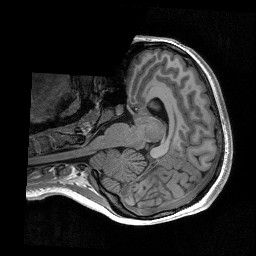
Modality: T1w
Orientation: axial
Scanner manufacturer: siemens
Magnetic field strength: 3 T
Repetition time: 2.53 s
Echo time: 0.00267 s